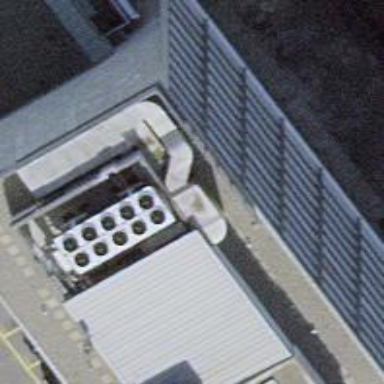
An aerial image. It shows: Office building.